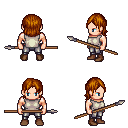
a pixel art fantasy rpg character, male body template, human, light skin, white sleeveless shirt, metal pants, brunette long bangs hairstyle, brown shoes, spear, four views (front, back, left, right), 2x2 character sprite sheet, small pixel art, hard edges, no anti-aliasing